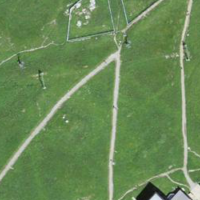
EUNIS habitat code: 23
Species observed at this site:
Carabus auronitens
Campanula barbata
Pinus mugo
Arianta arbustorum
Anthus pratensis
Silene dioica
Crepis pyrenaica